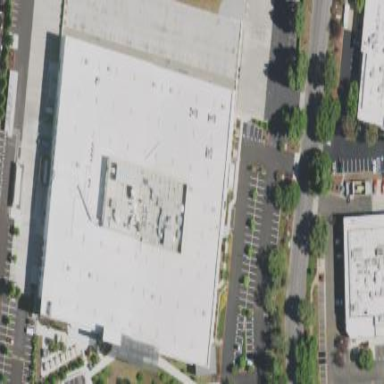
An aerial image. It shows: Building.